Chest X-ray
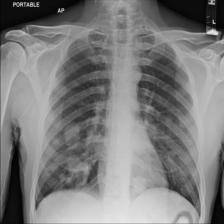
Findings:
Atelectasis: negative
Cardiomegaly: negative
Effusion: negative
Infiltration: negative
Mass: negative
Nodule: positive
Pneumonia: negative
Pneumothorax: negative
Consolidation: negative
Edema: negative
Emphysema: negative
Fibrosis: negative
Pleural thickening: negative
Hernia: negative